Field crop: maize
Growth stage: 2
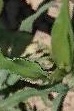
Species: maize